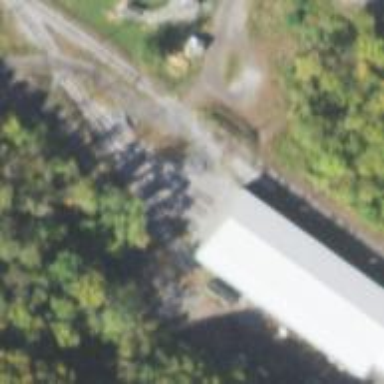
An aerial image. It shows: Preserved rail spur service.